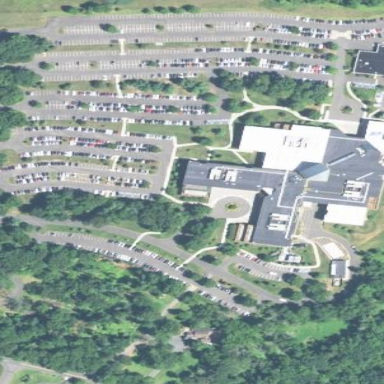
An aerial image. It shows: Office building.